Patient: sex M, age 46
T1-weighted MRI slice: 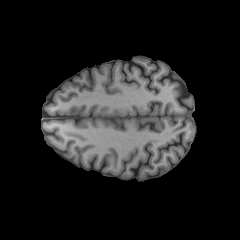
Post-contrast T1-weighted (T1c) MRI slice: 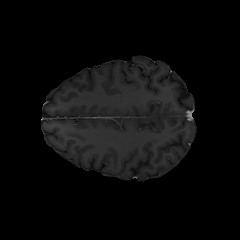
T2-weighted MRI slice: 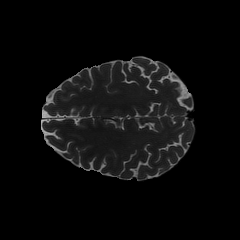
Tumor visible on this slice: no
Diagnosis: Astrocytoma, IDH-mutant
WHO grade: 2